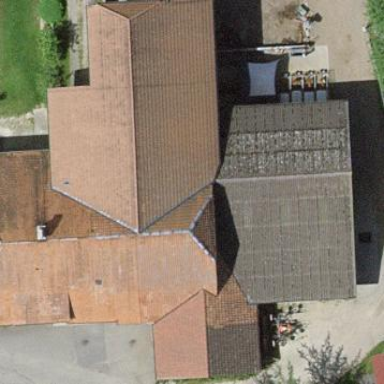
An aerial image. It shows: Farm building.